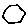
Label: hexagon